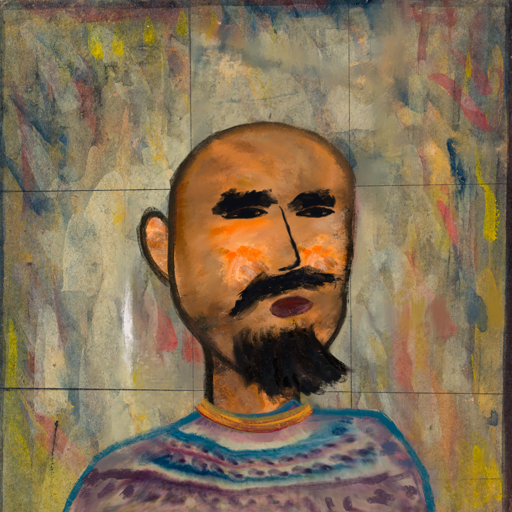
Background: GypsyMother, Head And Neck Side: Gypsy_Queen, Face Side: Mosgoul, Bust: HillGirl, Hair Side: Blank, Head Accessory: Blank, Second Necklace: Blank, Necklace: Mother_And_Son_Son, Baby: Blank